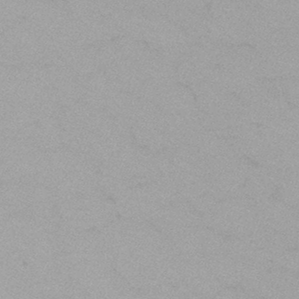
Label: frost